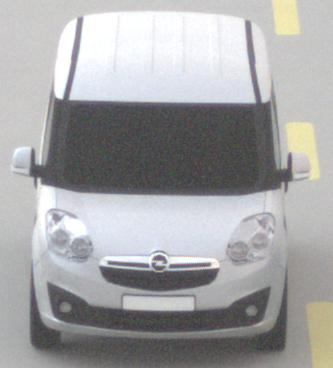
Make: Opel
Model: Combo Combi L1H1 1.4
Detailed model: Combo (D) Combi
Model produced from: 2012/01
Model produced until: 2013/11
Doors: 5
Color: white
Road condition: dry road
Daytime: night
Contrast: low contrast